Question: I searched for this, but found no solution.
I have an anchor with a text.
The height and width of the anchor are set by JS on DOM load
I need the text inside the anchor centered vertically and horizontally.
Followed many tutorials on centering elements. None of them worked.
Here is my html
'''
<a href="#" class="wpsc_category_grid_item" title="Category1">
<span>Category1</span>
</a>
'''
And my CSS
'''
.wpsc_category_grid_item {
background: #000;
margin:1px;
float:left;
text-align: center;
display:table;
}
.wpsc_category_grid_item span{
display: table-cell;
vertical-align: middle;
width:100%;
height:100%;
color:#fff;
text-align: center;
font-weight: bold;
text-decoration: none;
}
'''
I need these texts, vertically centered as well..

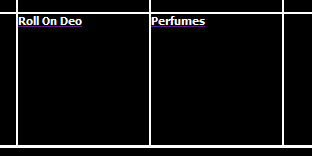
Answer: I made a <URL> with your code. It worked after I added
'''
width: 100%;
height:100%;
'''
to '.wpsc_category_grid_item'